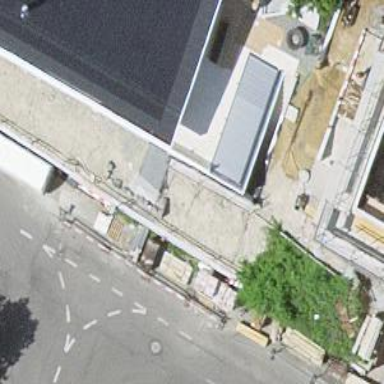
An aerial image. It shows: View of roof of building.